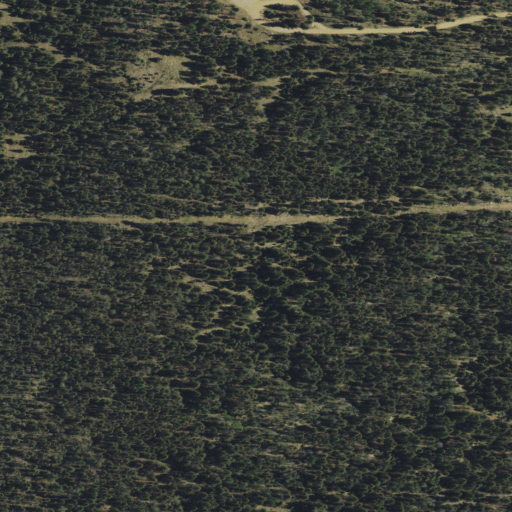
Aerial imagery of bench in New Mexico named Ocate Mesa containing evergreen forest and open development